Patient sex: M
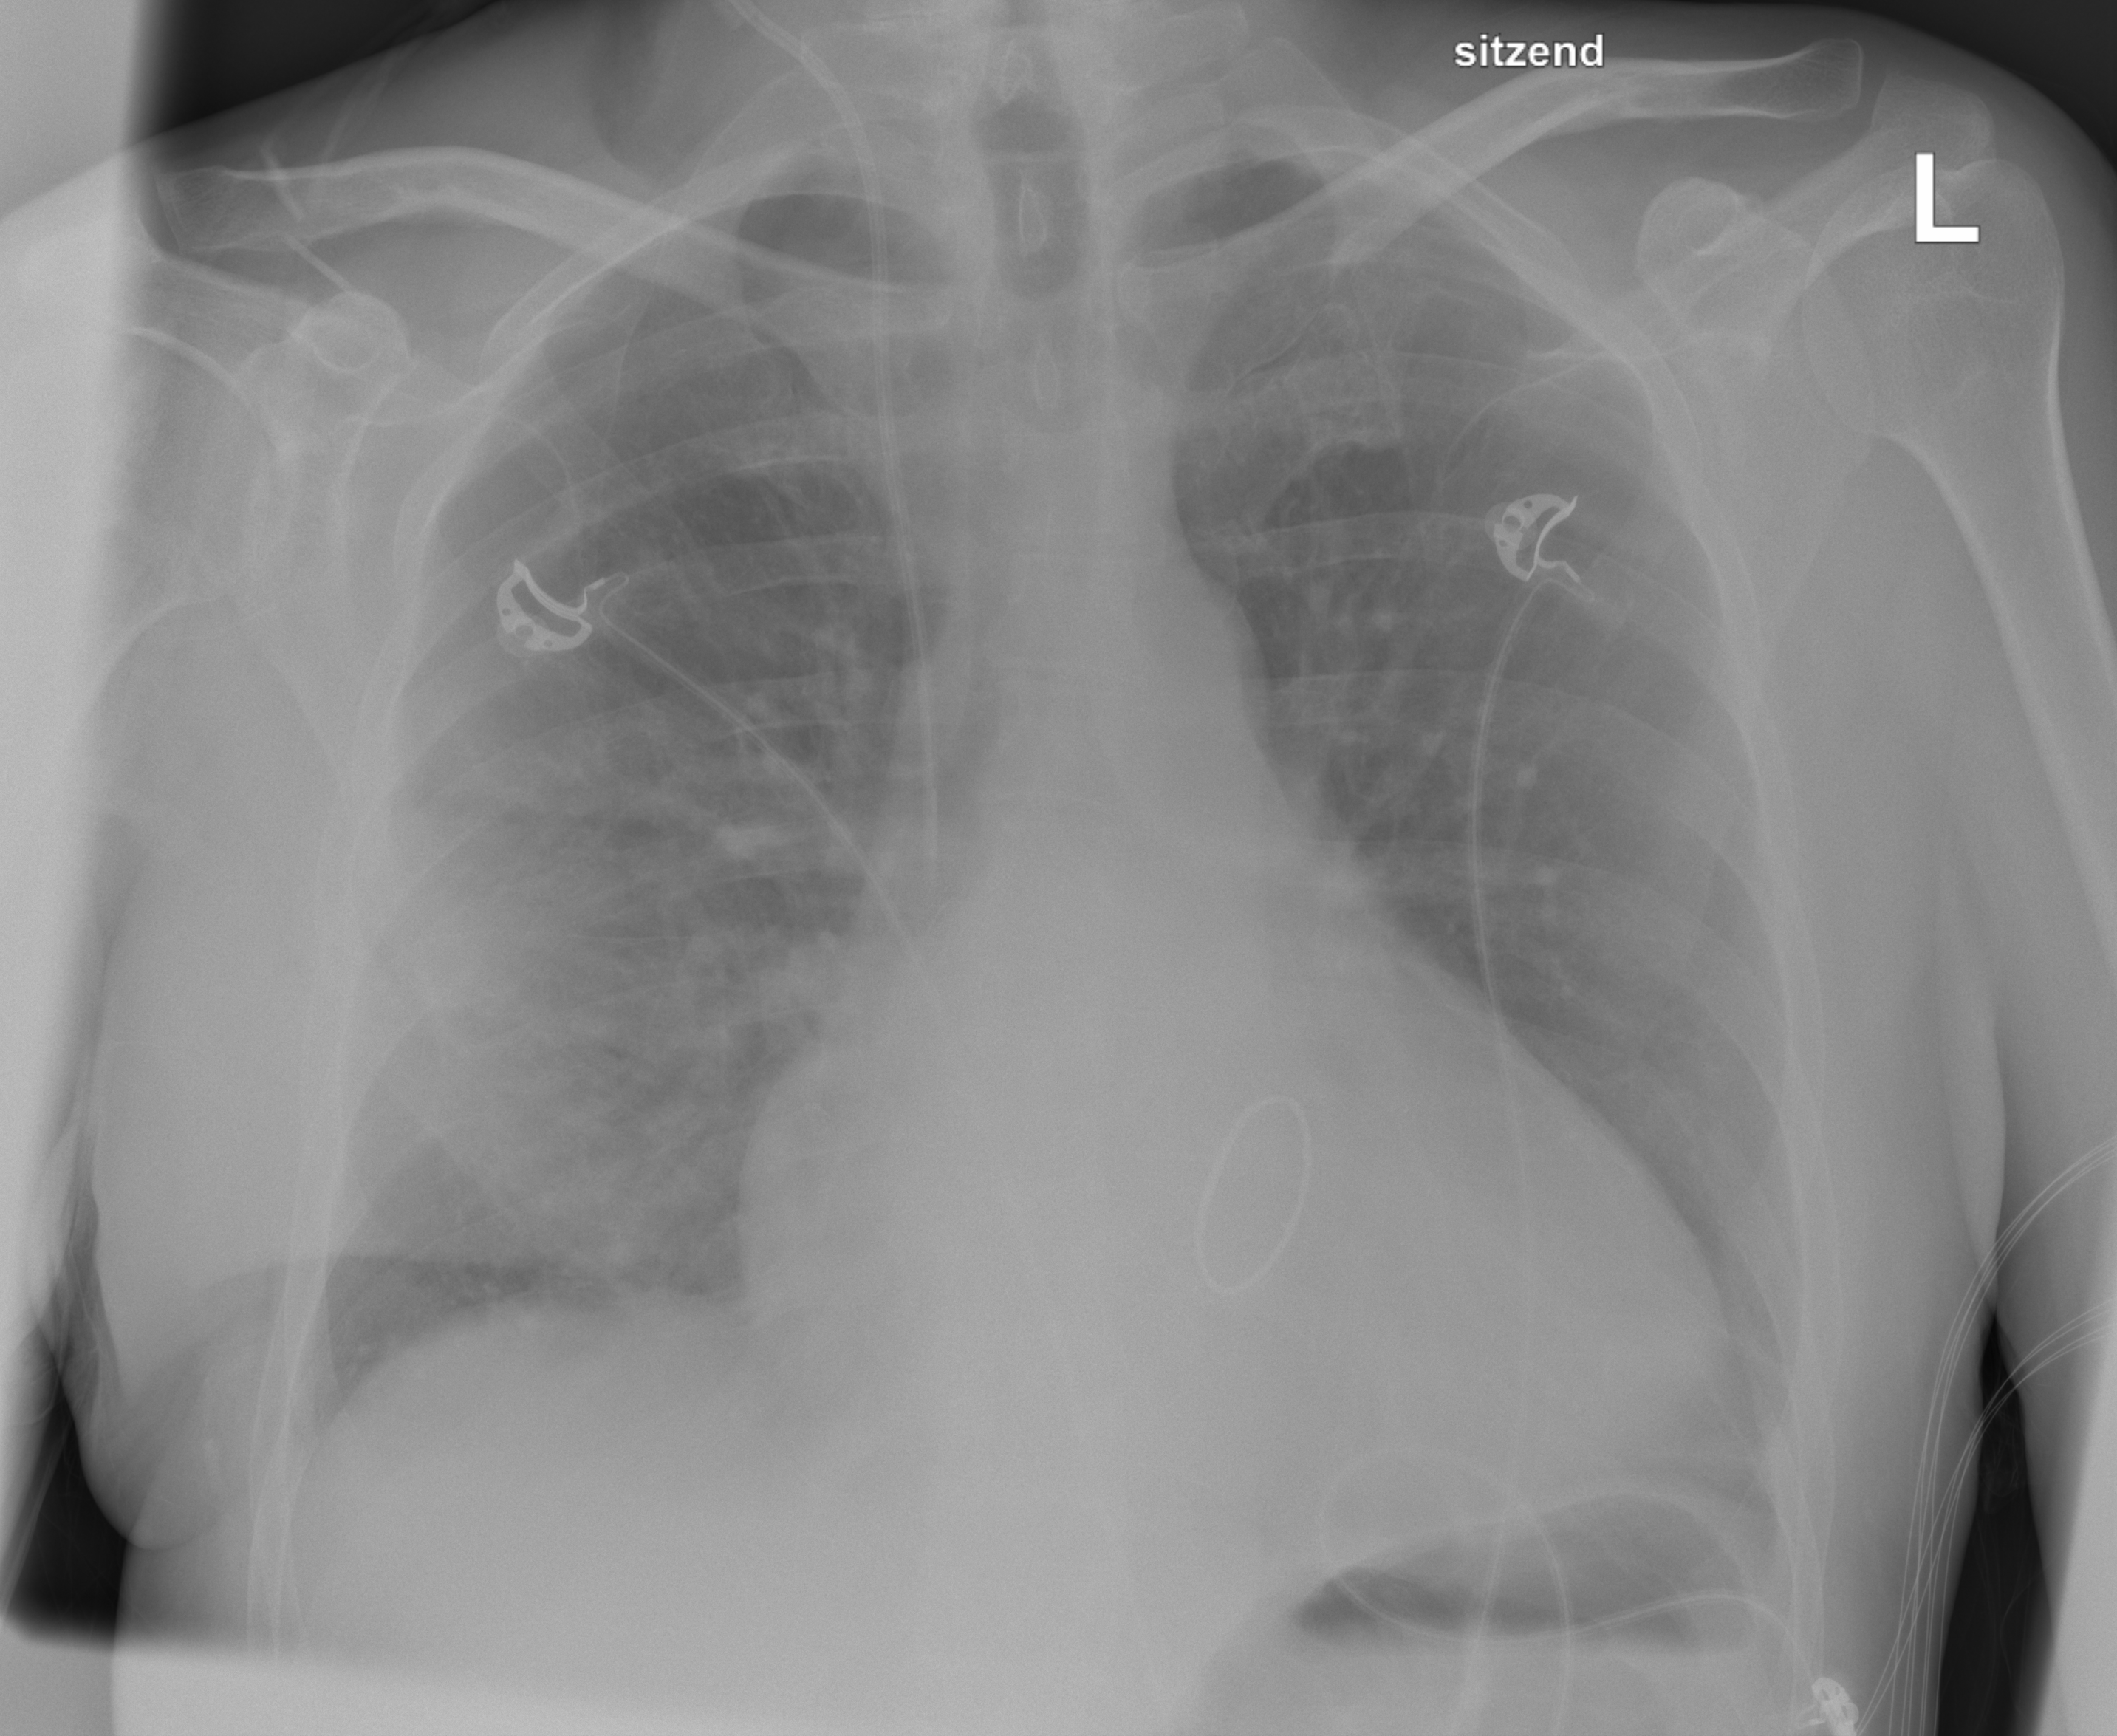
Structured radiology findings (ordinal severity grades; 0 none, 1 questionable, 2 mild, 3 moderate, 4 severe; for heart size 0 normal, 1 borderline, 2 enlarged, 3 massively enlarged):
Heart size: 2
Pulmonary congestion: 2
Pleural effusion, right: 0
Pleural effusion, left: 1
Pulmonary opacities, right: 0
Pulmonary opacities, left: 0
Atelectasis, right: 2
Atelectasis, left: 0